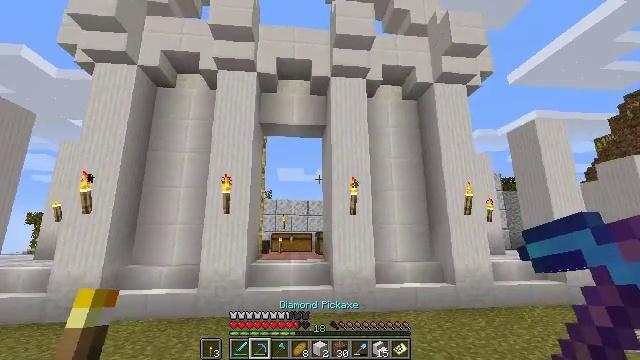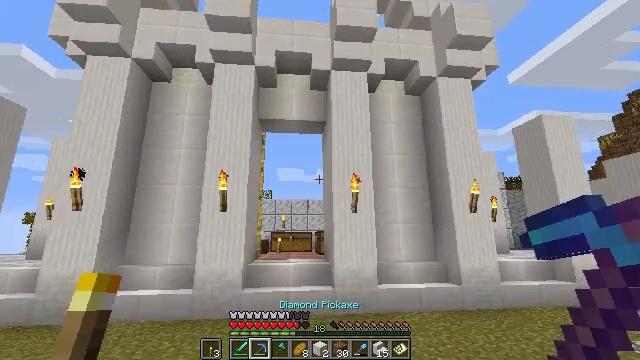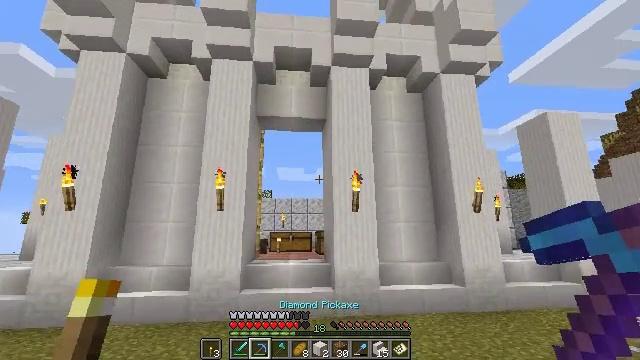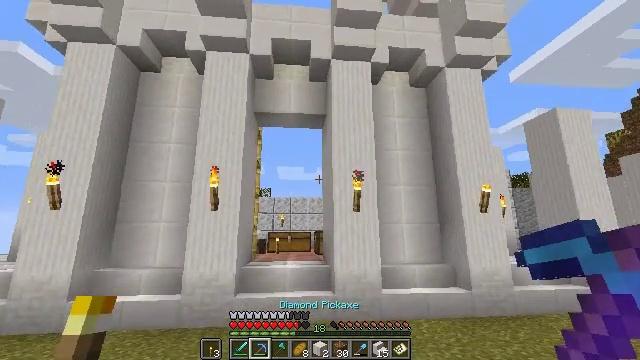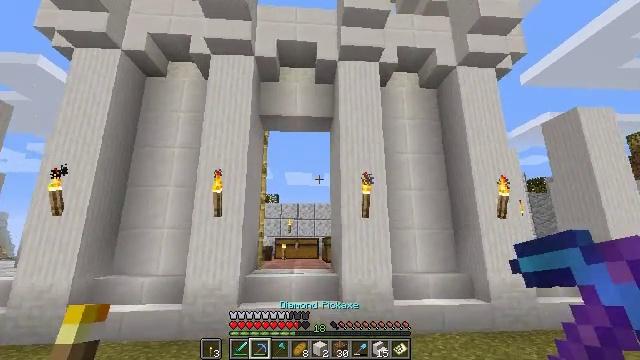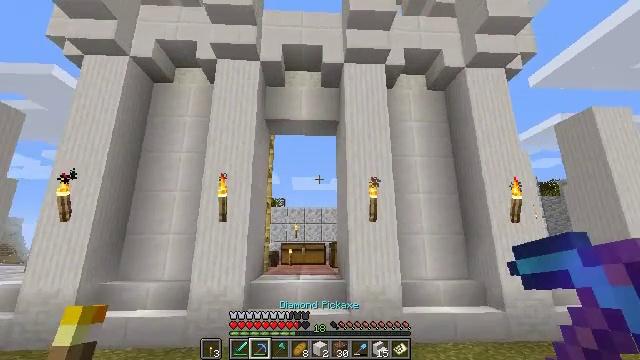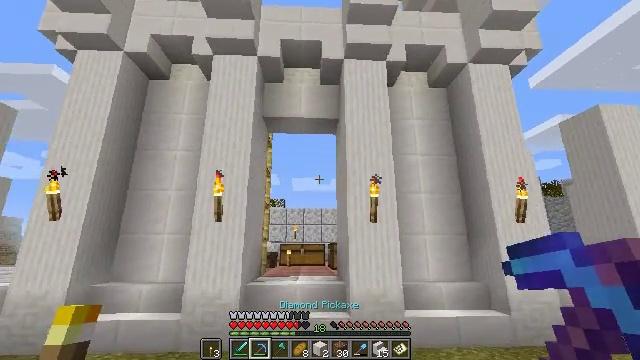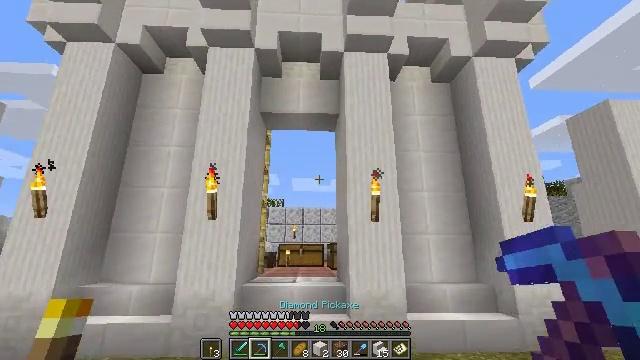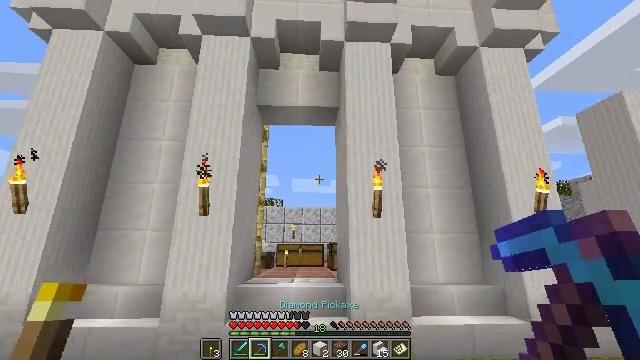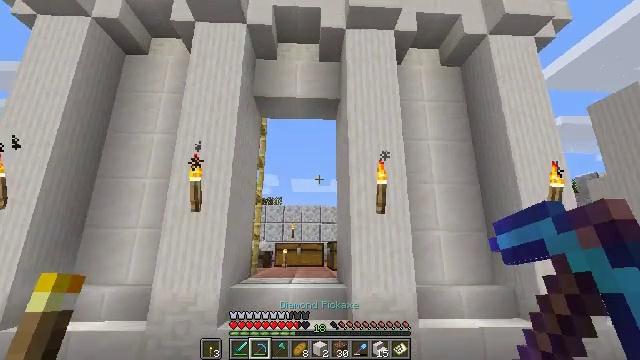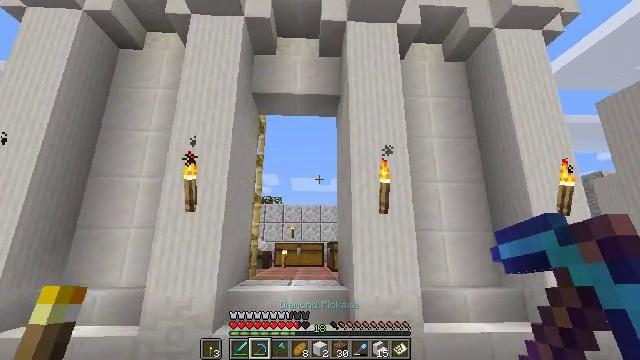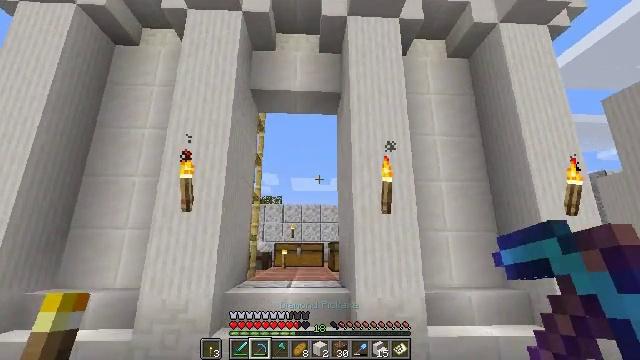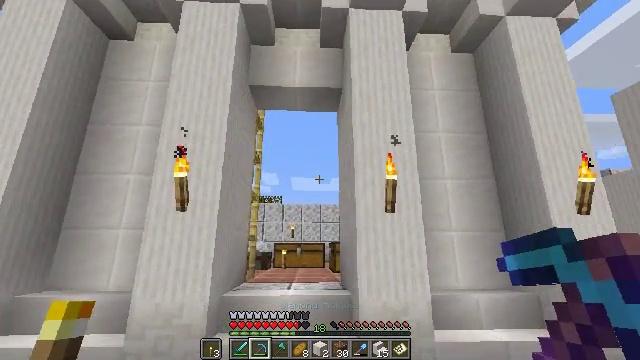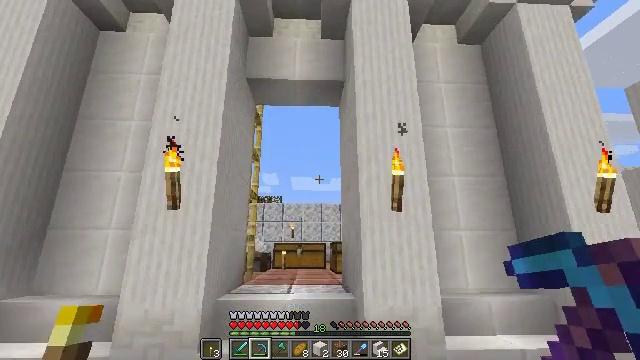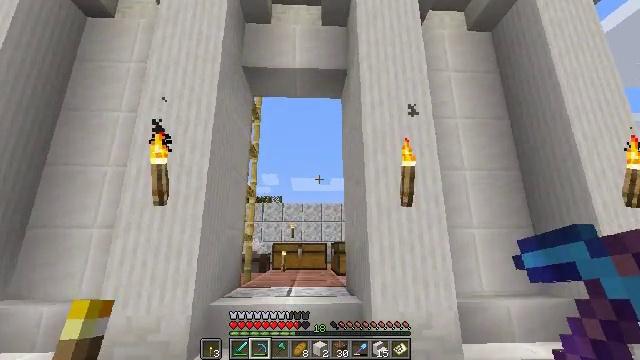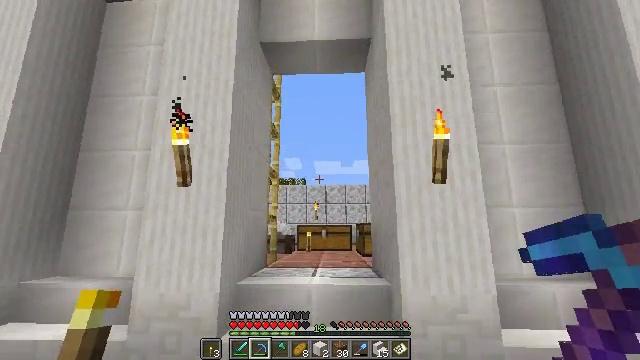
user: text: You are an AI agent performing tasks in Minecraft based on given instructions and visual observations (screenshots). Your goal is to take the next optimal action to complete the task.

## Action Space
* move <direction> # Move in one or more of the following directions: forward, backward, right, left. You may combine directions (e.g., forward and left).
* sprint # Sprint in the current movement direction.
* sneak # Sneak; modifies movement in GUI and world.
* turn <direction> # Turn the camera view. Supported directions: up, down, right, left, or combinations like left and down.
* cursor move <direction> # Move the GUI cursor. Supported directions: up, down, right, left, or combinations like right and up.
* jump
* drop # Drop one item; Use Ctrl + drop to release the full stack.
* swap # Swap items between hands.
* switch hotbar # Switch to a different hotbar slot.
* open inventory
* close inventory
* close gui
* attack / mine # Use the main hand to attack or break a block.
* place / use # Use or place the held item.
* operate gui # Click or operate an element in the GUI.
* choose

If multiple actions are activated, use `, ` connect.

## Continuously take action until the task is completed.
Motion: motion action
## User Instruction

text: Remove quartz stairs from the structure.
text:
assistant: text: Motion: move forward
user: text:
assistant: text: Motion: move forward
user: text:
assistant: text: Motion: move forward
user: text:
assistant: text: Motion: move forward, turn left and up
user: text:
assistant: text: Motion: move forward, turn left and up
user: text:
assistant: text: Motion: move forward
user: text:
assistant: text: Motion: move forward
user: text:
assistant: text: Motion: move forward
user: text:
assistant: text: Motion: move forward
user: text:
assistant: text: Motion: move forward
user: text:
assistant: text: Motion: move forward
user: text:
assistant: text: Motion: move forward
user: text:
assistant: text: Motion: move forward
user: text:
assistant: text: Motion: move forward
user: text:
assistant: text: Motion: move forward, turn left and down
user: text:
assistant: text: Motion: move forward, turn left and down
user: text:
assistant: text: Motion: move forward, turn left and down
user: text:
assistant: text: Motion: move forward
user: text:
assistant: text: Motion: move forward
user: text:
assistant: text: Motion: move forward, turn right and up
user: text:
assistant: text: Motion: move forward, turn right and up
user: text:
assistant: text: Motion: move forward
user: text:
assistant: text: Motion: move forward
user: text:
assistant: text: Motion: move forward
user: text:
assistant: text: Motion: move forward
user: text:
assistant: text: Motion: move forward
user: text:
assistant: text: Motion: move forward
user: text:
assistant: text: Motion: move forward
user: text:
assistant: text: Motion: move forward
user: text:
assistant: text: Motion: move forward